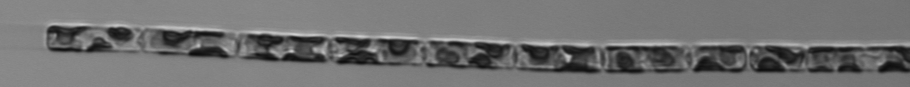
Label: Guinardia_delicatula